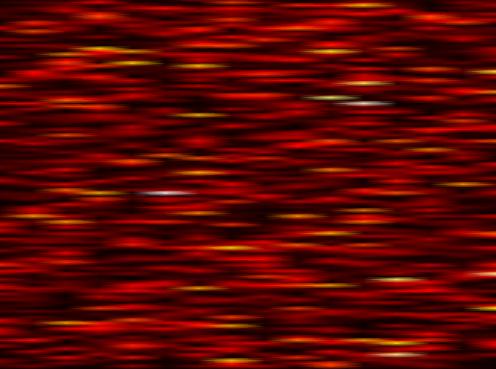
Label: FBMC